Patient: sex M, age 78
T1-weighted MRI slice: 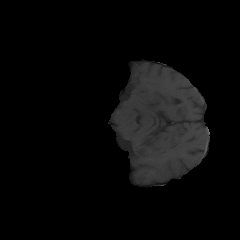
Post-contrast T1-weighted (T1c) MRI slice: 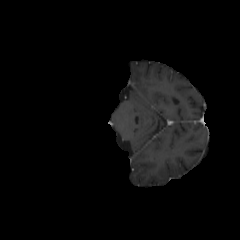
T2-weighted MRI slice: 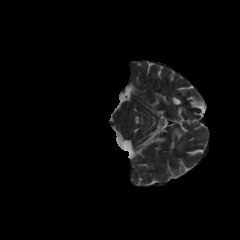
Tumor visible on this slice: no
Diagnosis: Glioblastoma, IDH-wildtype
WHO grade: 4